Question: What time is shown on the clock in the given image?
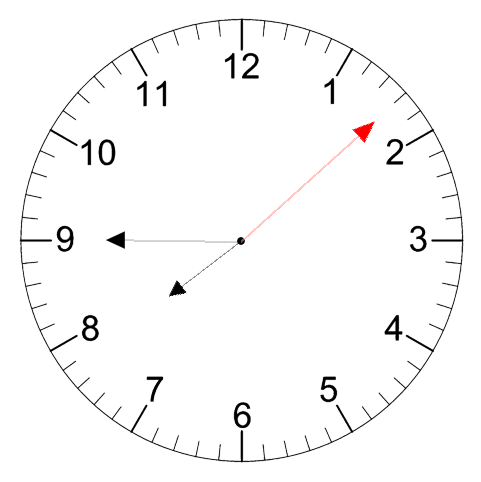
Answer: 07:45:08